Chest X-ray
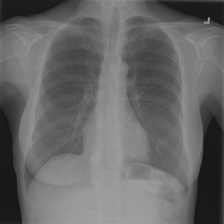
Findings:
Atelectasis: negative
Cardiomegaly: negative
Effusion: negative
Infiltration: negative
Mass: negative
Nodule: positive
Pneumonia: negative
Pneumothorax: negative
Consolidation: negative
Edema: negative
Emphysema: negative
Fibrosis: negative
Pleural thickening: negative
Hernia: negative